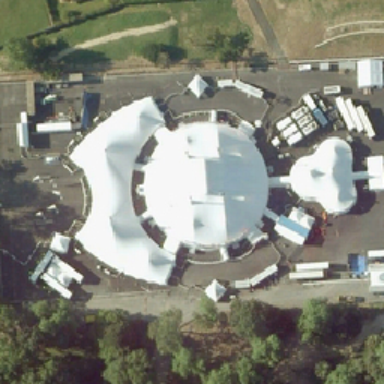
White circles and arcs form the conference center next to several small white buildings .